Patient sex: M
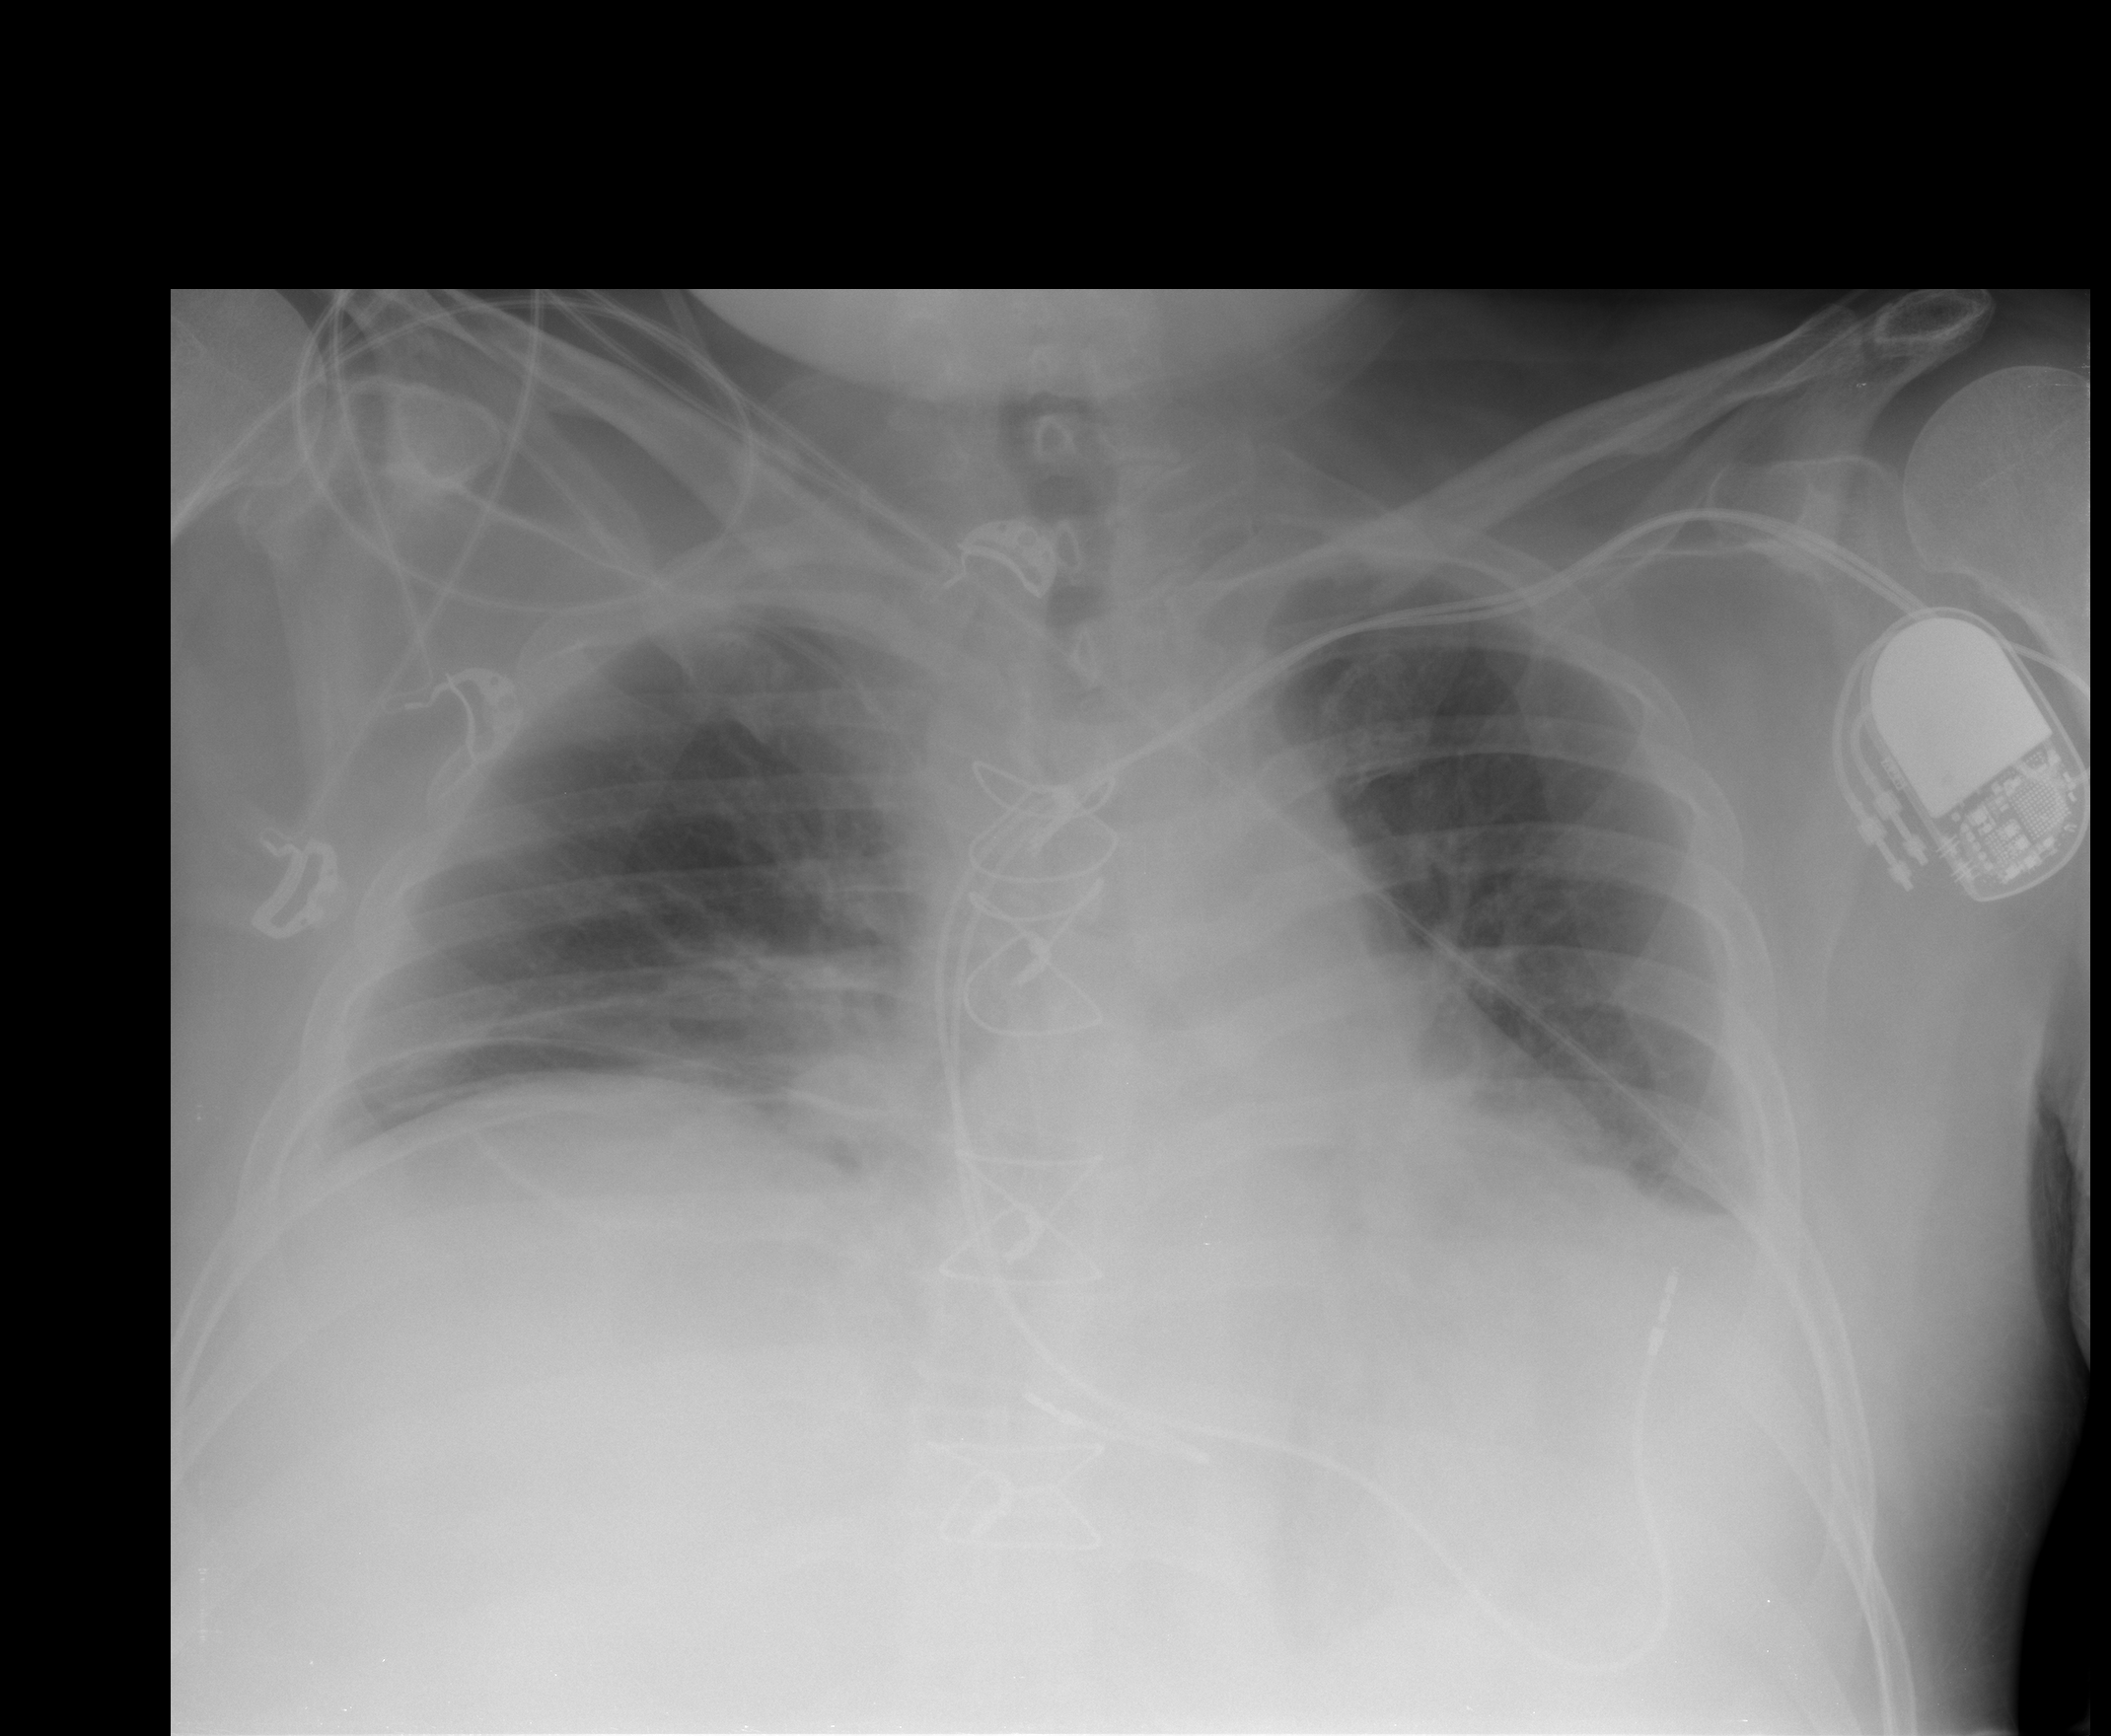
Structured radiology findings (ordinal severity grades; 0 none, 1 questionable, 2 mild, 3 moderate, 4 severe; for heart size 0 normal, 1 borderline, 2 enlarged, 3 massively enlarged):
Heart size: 3
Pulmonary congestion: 2
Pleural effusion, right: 1
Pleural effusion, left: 1
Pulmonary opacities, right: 0
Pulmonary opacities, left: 0
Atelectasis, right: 2
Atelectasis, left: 2